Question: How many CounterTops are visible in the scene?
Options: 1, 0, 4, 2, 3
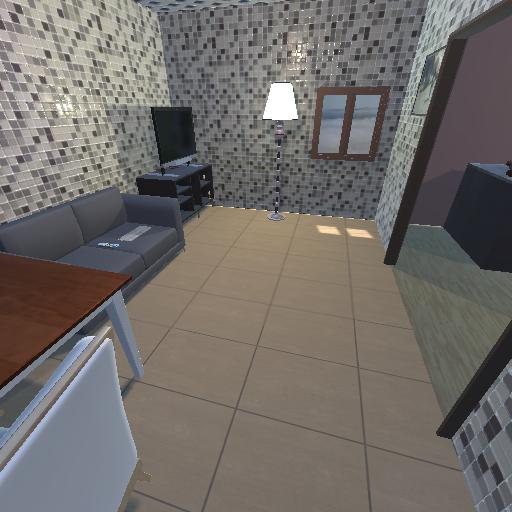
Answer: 1